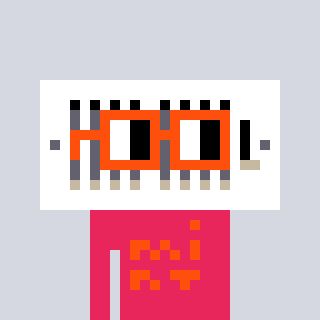
a pixel art character with square orange glasses, a vent-shaped head and a redpinkish-colored body on a cool background